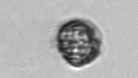
Label: Dinophyceae